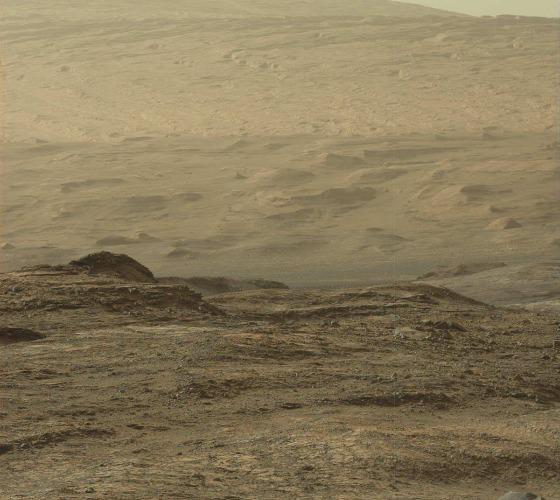
Terrain classes present: Bedrock, Gravel / Sand / Soil, Rock, Sky / Distant Mountains